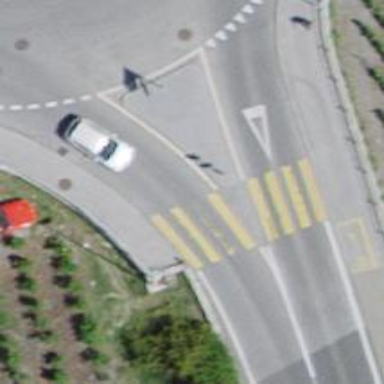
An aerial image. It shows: Kerb serving as barrier.